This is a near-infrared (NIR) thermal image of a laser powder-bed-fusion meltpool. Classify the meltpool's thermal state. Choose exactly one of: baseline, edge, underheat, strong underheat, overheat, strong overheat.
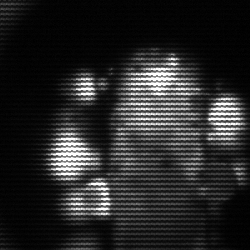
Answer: strong underheat